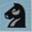
Piece: bN